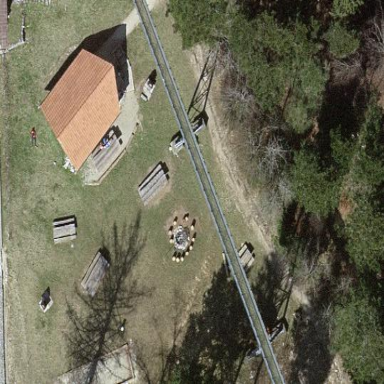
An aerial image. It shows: Picnic site for tourists.